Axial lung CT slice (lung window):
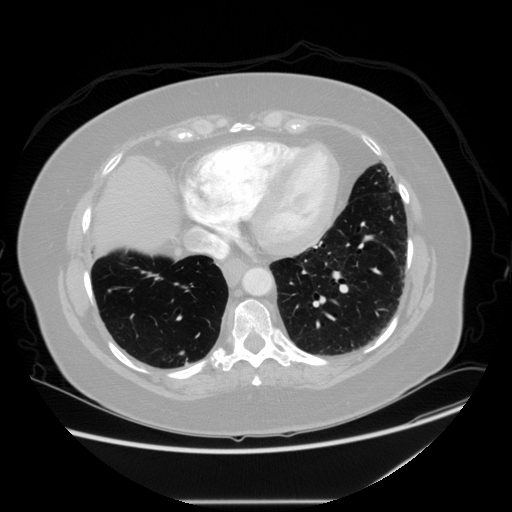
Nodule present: yes
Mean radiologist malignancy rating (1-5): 2